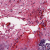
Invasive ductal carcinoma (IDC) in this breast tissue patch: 1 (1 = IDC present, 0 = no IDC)